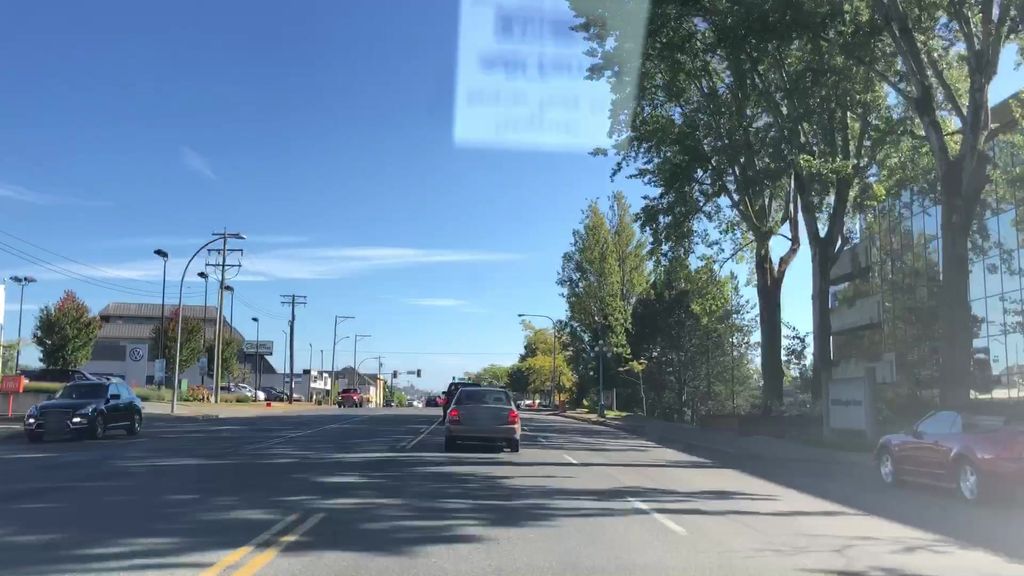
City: victoria